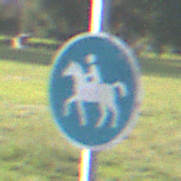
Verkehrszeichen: Reitweg
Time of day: MorningAfternoon
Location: Outdoor (Nature)
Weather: PartlyCloudy
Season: NotSpecified
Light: Natural